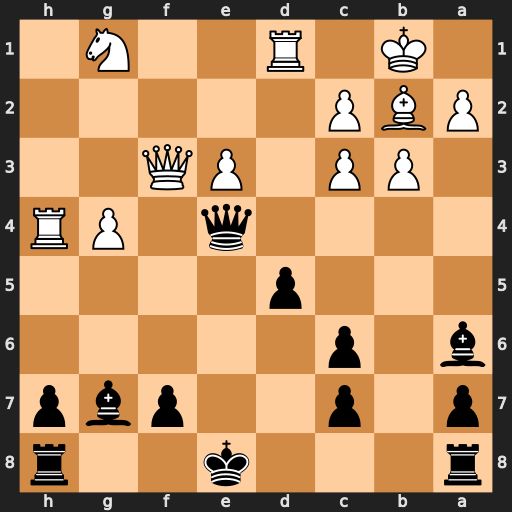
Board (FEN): r3k2r/p1p2pbp/b1p5/3p4/4q1PR/1PP1PQ2/PBP5/1K1R2N1
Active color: b
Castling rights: kq
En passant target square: -
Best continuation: Qxf3 Nxf3 Be2